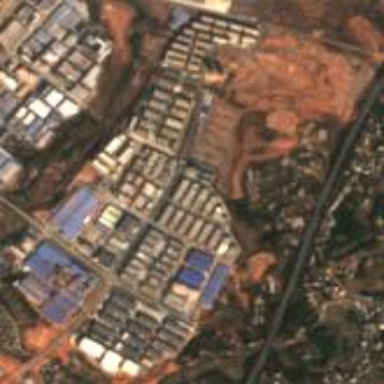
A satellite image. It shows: Industrial area with factory.